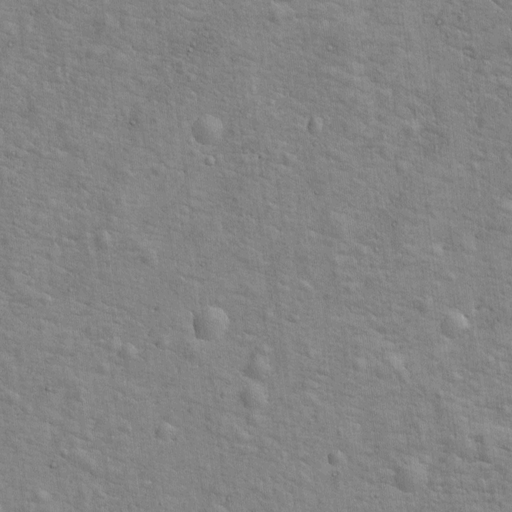
Classes present: Background